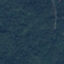
Label: Forest